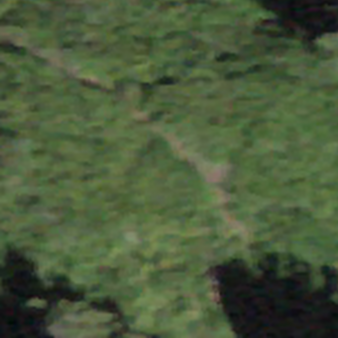
Label: other